Interaction volume radius: 5 \u00c5
Interaction volume height: 50 \u00c5
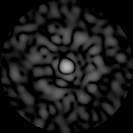
Disorder parameter: 0.8183